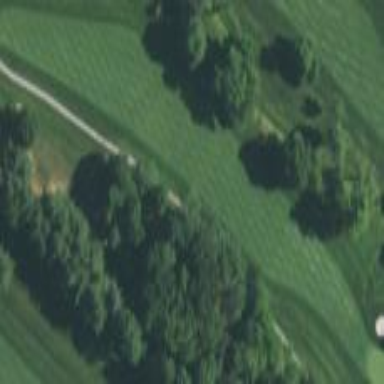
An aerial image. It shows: Golf fairway surrounded by grass.